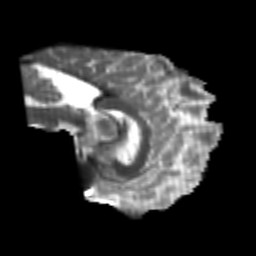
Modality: T2w
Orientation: sagittal
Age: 22
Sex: male
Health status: healthy
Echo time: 0.074 s